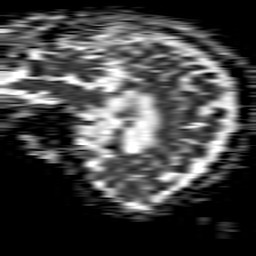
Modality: ADC
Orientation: sagittal
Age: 73
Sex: female
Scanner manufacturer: philips
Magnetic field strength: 1.5 T
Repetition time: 4.6 s
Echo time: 0.08631 s